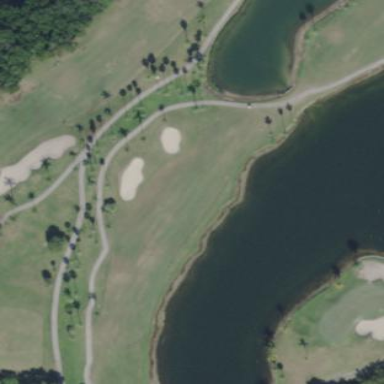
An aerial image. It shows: Grassy area designated as golf fairway.